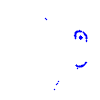
Particle: kaon